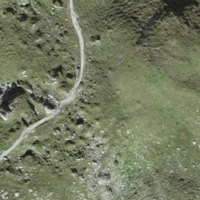
EUNIS habitat code: 26
Species observed at this site:
Juniperus communis
Lagopus muta